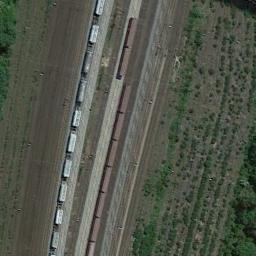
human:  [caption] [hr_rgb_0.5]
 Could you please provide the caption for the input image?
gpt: A few trains are on the railway .

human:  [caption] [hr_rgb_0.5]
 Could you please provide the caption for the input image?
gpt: There are two trains passing by in the picture .

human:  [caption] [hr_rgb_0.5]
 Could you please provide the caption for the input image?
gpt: These railways go through a clearing and some trains are on the railways .

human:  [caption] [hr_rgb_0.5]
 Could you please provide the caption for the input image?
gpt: The railway is next to some trees and grass .

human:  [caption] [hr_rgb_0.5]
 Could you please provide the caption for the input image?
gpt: There are many green bushes beside the railway with two trains .